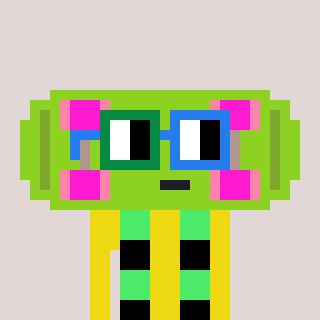
a pixel art character with square green and blue glasses, a skateboard-shaped head and a yellow-colored body on a warm background